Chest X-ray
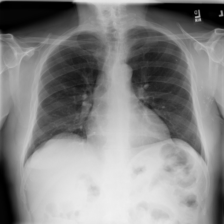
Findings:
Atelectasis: negative
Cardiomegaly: negative
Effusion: negative
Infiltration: negative
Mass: negative
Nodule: negative
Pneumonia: negative
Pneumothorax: negative
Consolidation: negative
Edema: negative
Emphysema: negative
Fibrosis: negative
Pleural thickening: negative
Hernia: negative